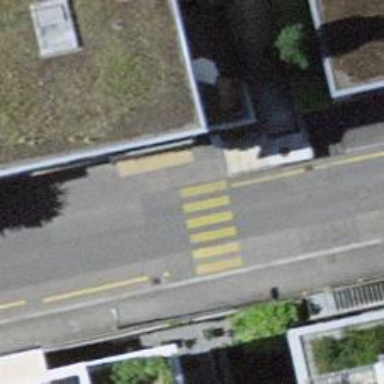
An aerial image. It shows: Kerb serving as barrier.